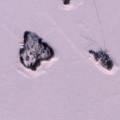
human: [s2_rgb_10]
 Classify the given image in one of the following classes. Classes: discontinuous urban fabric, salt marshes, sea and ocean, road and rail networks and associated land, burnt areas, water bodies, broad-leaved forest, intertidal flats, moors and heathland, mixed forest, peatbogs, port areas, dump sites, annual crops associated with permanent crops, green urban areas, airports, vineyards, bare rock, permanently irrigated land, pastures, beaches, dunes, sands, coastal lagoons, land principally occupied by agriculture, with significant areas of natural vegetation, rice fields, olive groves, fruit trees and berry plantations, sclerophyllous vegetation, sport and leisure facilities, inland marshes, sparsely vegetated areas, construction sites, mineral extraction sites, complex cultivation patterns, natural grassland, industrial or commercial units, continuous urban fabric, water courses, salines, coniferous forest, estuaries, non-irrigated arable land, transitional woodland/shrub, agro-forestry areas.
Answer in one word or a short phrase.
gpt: sea and ocean